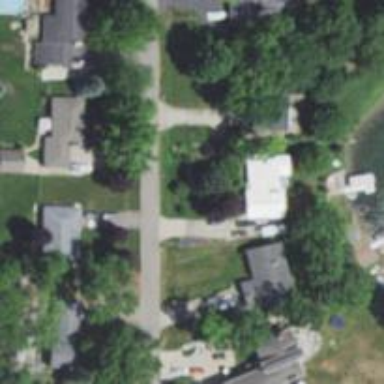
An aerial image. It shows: Residential road.